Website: apple-inc
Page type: cart
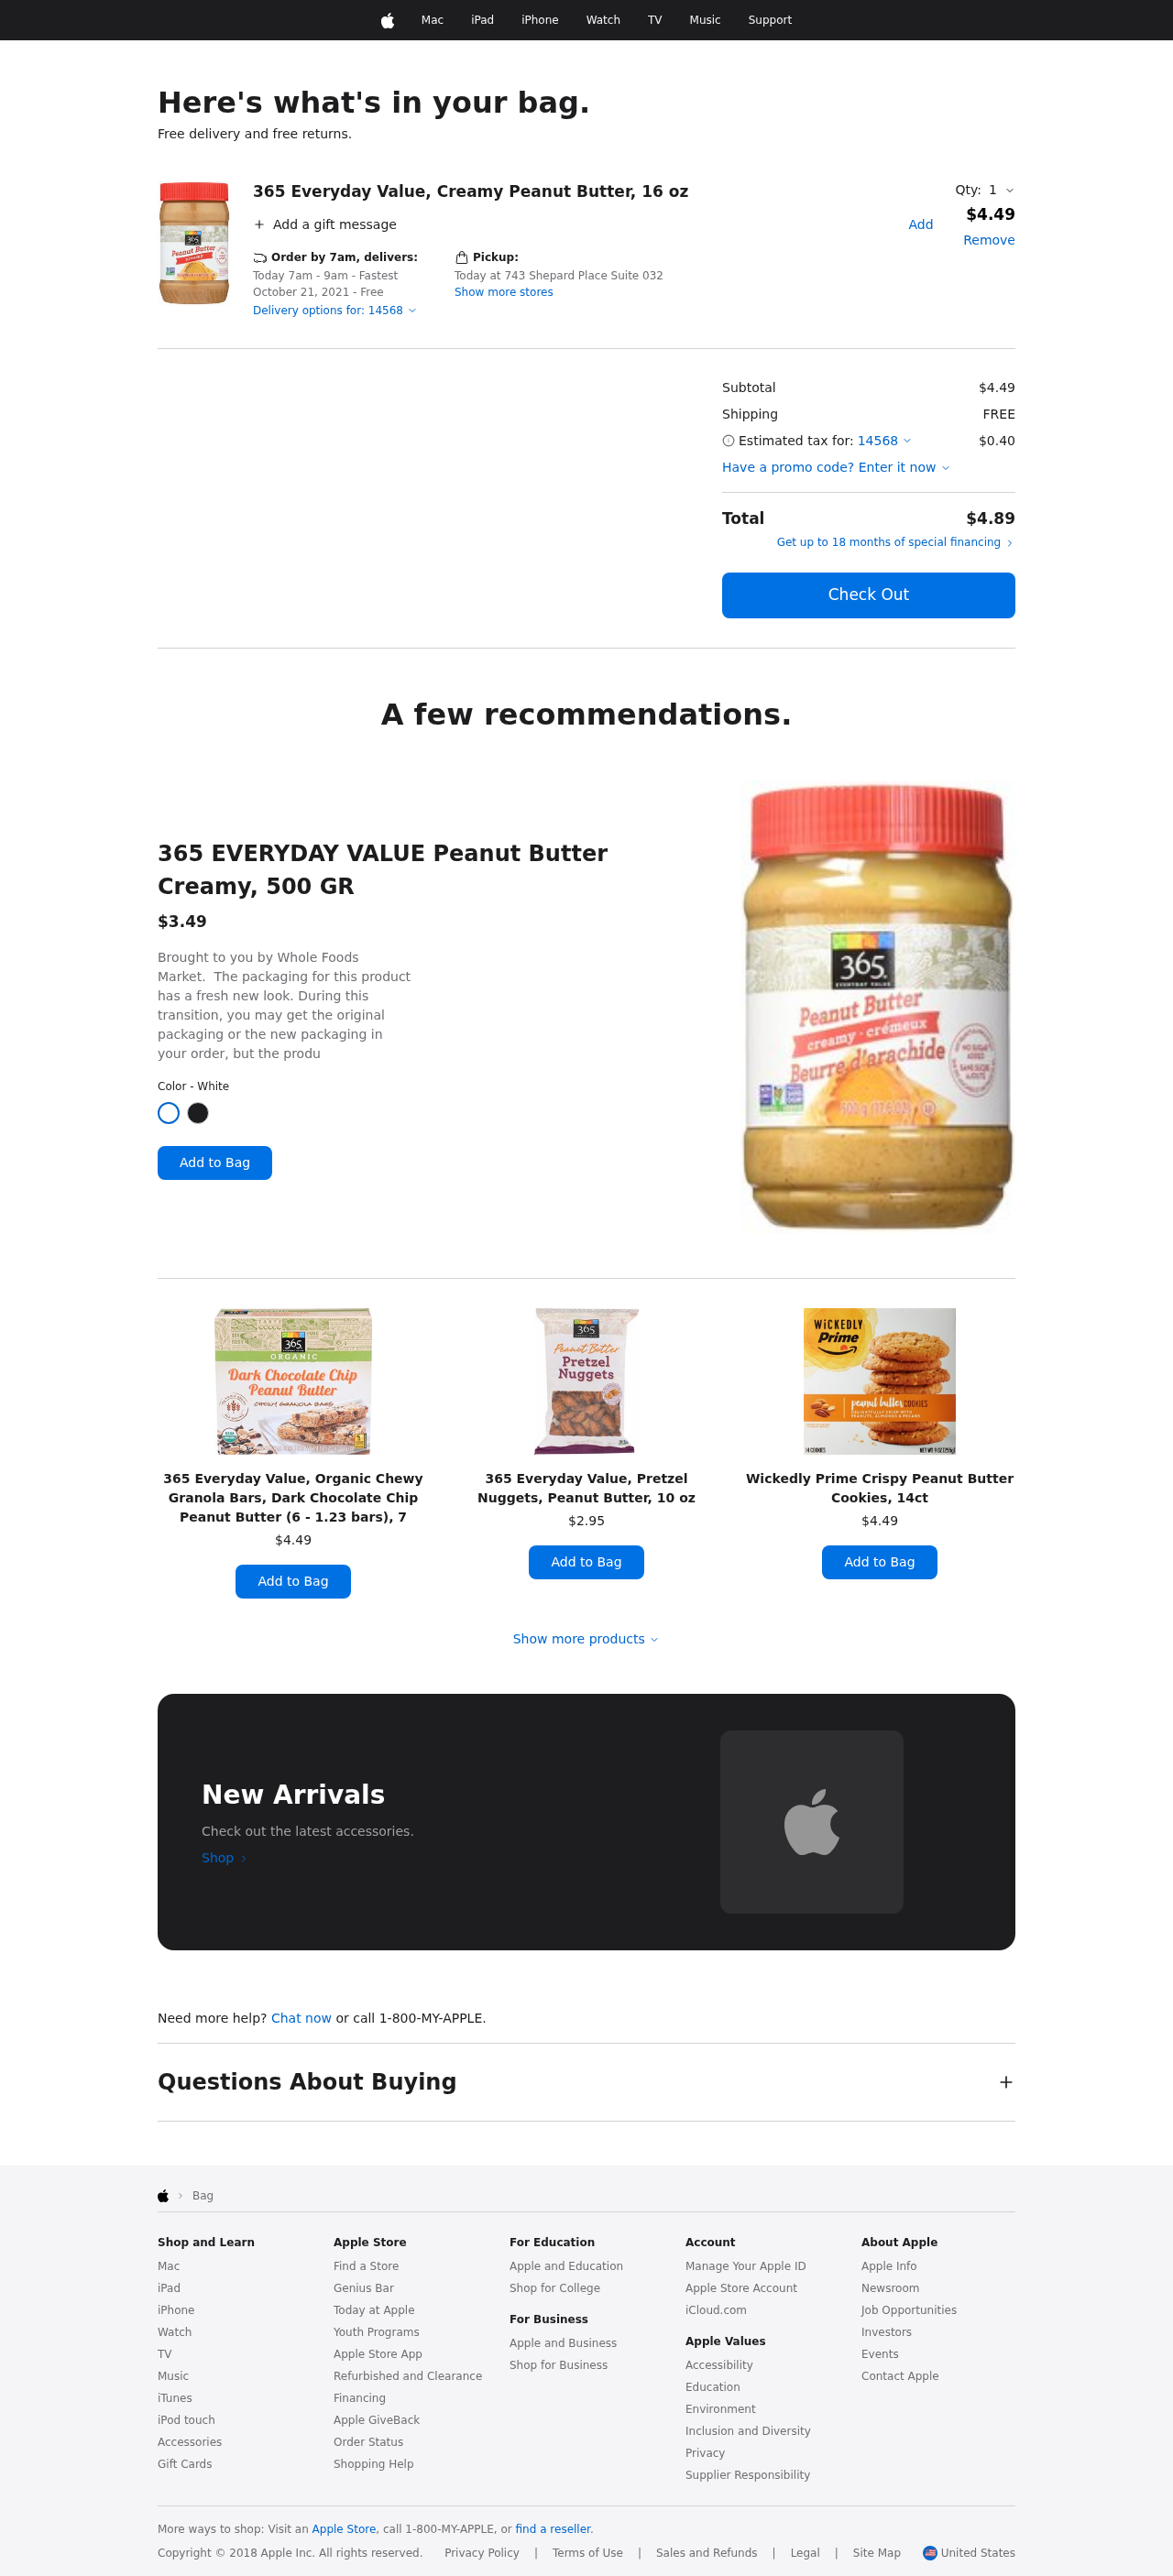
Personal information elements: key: PII_LOCATION1_STREET
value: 743 Shepard Place Suite 032
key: PII_POSTCODE
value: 14568
Product elements: key: PRODUCT1_NAME
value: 365 Everyday Value, Creamy Peanut Butter, 16 oz
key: PRODUCT1_PRICE
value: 4.49
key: PRODUCT1_QUANTITY
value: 1
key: PRODUCT2_DESC
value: Brought to you by Whole Foods Market.  The packaging for this product has a fresh new look. During this transition, you may get the original packaging or the new packaging in your order, but the produ
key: PRODUCT2_NAME
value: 365 EVERYDAY VALUE Peanut Butter Creamy, 500 GR
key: PRODUCT2_PRICE
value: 3.49
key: PRODUCT3_NAME
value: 365 Everyday Value, Organic Chewy Granola Bars, Dark Chocolate Chip Peanut Butter (6 - 1.23 bars), 7
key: PRODUCT3_PRICE
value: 4.49
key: PRODUCT4_NAME
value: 365 Everyday Value, Pretzel Nuggets, Peanut Butter, 10 oz
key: PRODUCT4_PRICE
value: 2.95
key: PRODUCT5_NAME
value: Wickedly Prime Crispy Peanut Butter Cookies, 14ct
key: PRODUCT5_PRICE
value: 4.49
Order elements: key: ORDER_SHIPPING_DATE
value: Today 7am - 9am
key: ORDER_DELIVERY_DATE
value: October 21, 2021
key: ORDER_SUBTOTAL
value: $4.49
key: ORDER_SHIPPING_COST
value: FREE
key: ORDER_TAX
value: $0.40
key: ORDER_TOTAL
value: $4.89